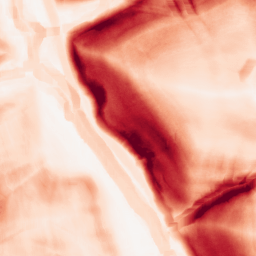
Category: morphological
Decomposition family: morphological_gradient
Decomposition parameters: size: 10
shape: square
Upsampling method: bicubic
Upsampling parameters: scale: 8
Upsampling scale: 8